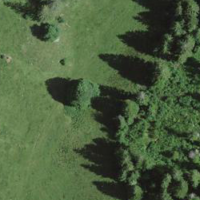
EUNIS habitat code: 44
Species observed at this site:
Caltha palustris